Question: I have a dataset that contains plain text, description about computers and they look similar like below:

I am trying to predict the price based on the text and here is my approach.
Since I know they are all computers, I will try to use regular expression to parse out the CPU frequency, memory, disk capacity and screen size... etc. So you will have a matrix with a fixed number of columns... and you can run regular algorithms to predict the price (random forest, linear regression...).
However, I got stuck with the regular expression part parsing out the columns:
Say I am trying to parse the frequency from the text, I imagine it will be some number followed by "GHz".
'''
>>> re.findall(re.compile('([.\d]+) GHz'), '2.2 GHz 32 GB')
['2.2']
'''
which is good, however, it turns out that regular expression is not that good. Here are a few conditions that my regular expression fails:
'''
>>> re.findall(re.compile('([.\d]+) GHz'), '2.2 ghz 32 GB')
[]
>>> re.findall(re.compile('([.\d]+) GHz'), '2.2 Ghz 32 GB')
[]
>>> re.findall(re.compile('([.\d]+) GHz'), '2.2GHz 32 GB')
[]
'''
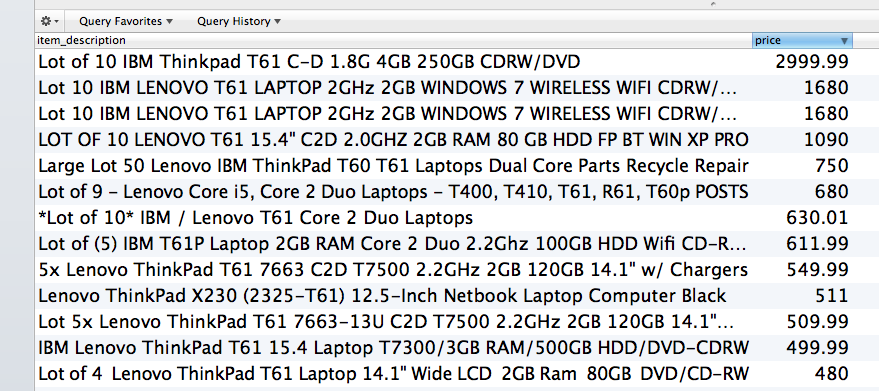
Answer: Try the regex
'''
(\d+(?:\.\d+)?) ?<URL>?[Zz]
'''
You can find a demonstration and explanation <URL>.